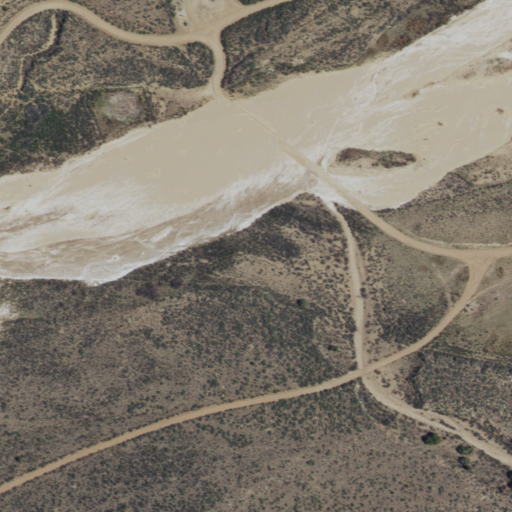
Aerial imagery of valley in New Mexico named Ciruelas Canyon containing only shrub